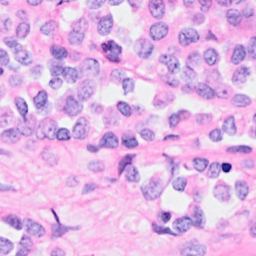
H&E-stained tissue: Breast